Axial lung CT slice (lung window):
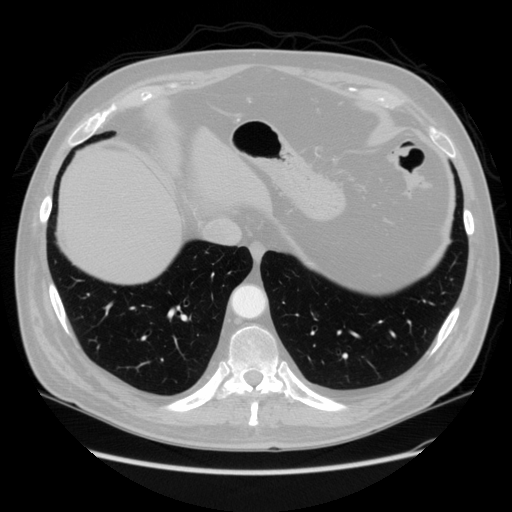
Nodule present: no